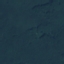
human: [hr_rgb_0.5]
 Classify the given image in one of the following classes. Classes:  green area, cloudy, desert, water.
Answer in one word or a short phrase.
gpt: green area